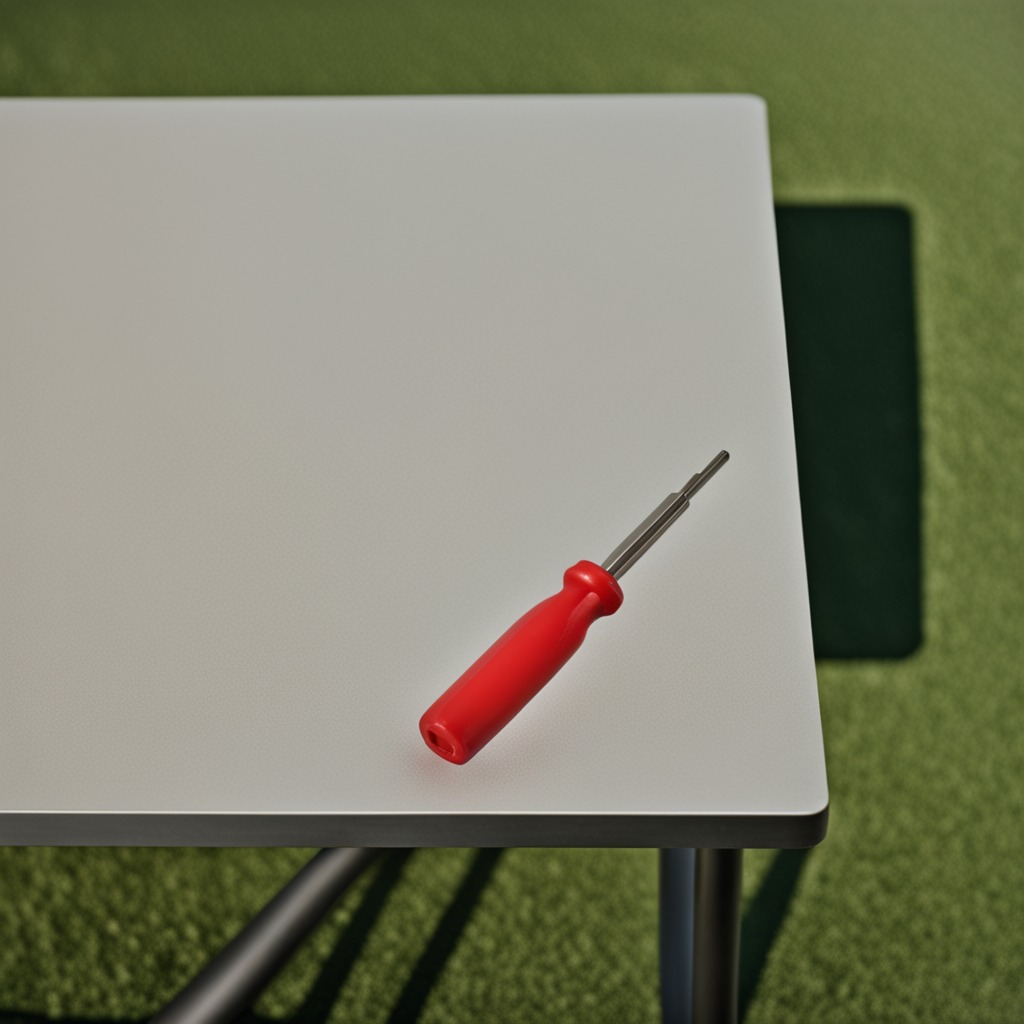
A screwdriver is lying on a clean utility table in a temporary outdoor tool station.